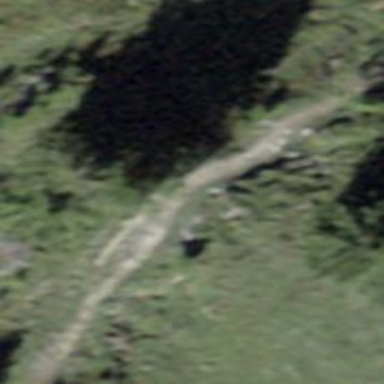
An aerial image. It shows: Path.